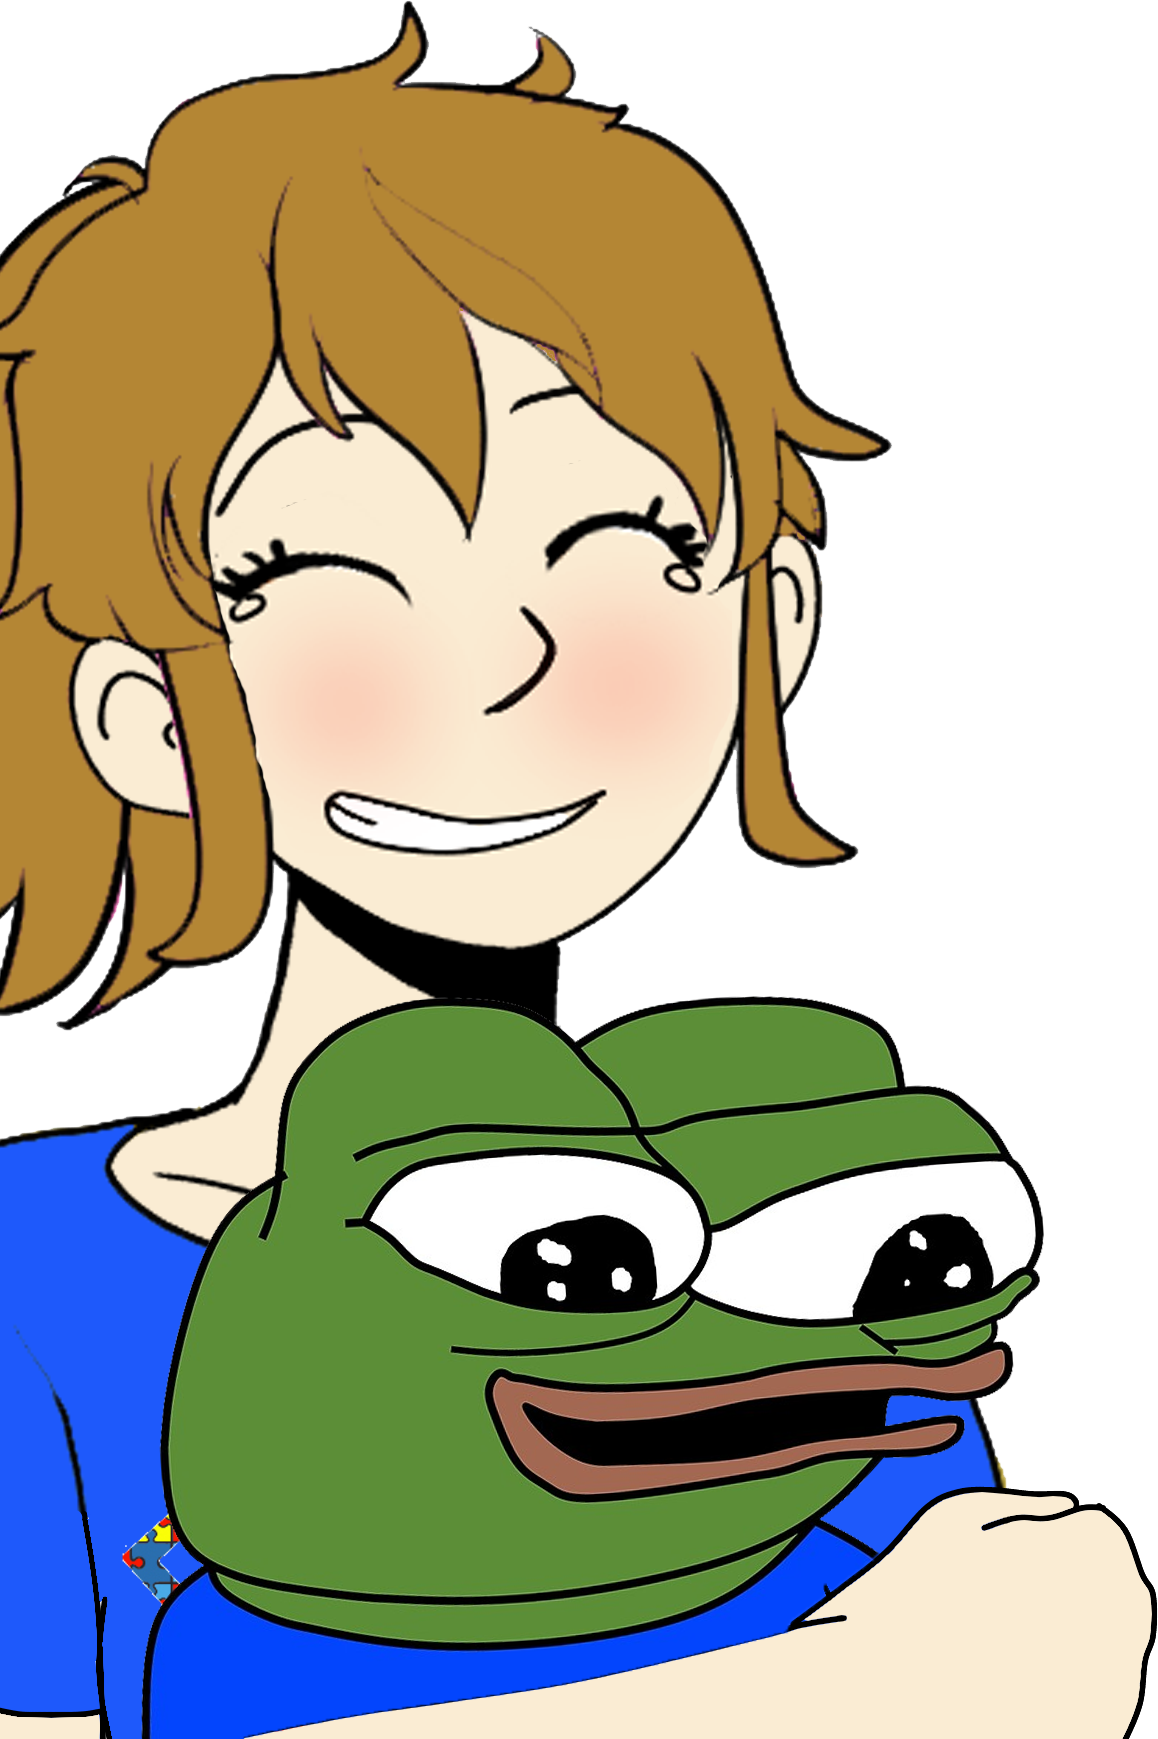
Label: 5_Ashbie_and_Enbie_Girl